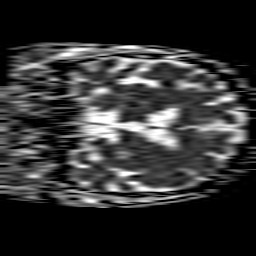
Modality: ADC
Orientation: coronal
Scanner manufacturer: philips
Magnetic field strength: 1.5 T
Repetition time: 3.684 s
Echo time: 0.09411 s